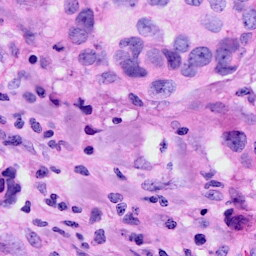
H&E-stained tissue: Breast